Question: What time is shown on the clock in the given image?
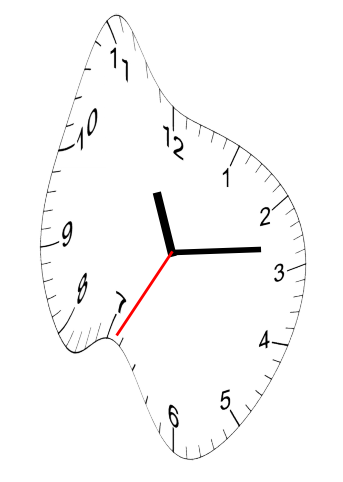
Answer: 11:13:35